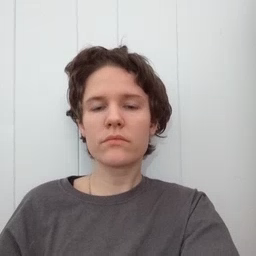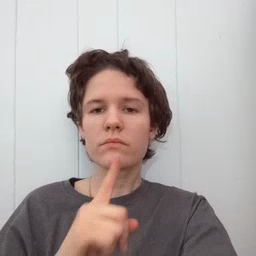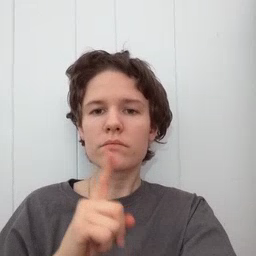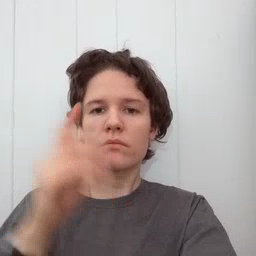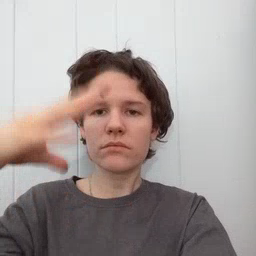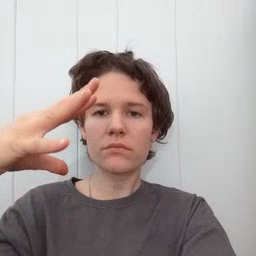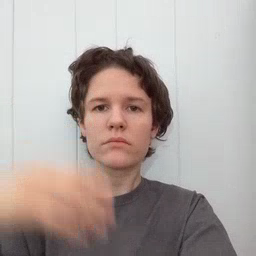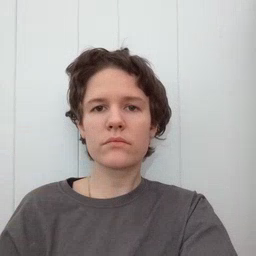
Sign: lamp